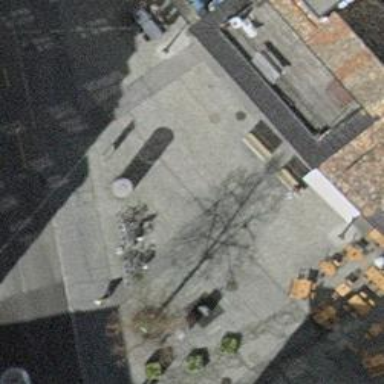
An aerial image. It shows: Bicycle parking area with wall loops.